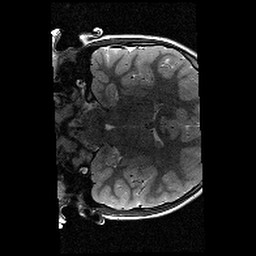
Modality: T2w
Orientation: coronal
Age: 9
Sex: female
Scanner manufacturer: siemens
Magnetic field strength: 3 T
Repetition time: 9.23 s
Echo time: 0.067 s